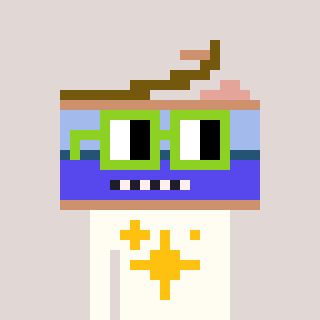
a pixel art character with square light green glasses, a canned ham-shaped head and a grayscale-colored body on a warm background